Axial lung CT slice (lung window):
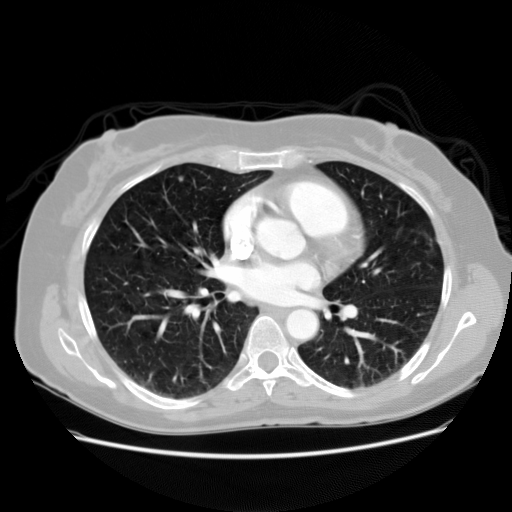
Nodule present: yes
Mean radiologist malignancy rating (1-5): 3